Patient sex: M
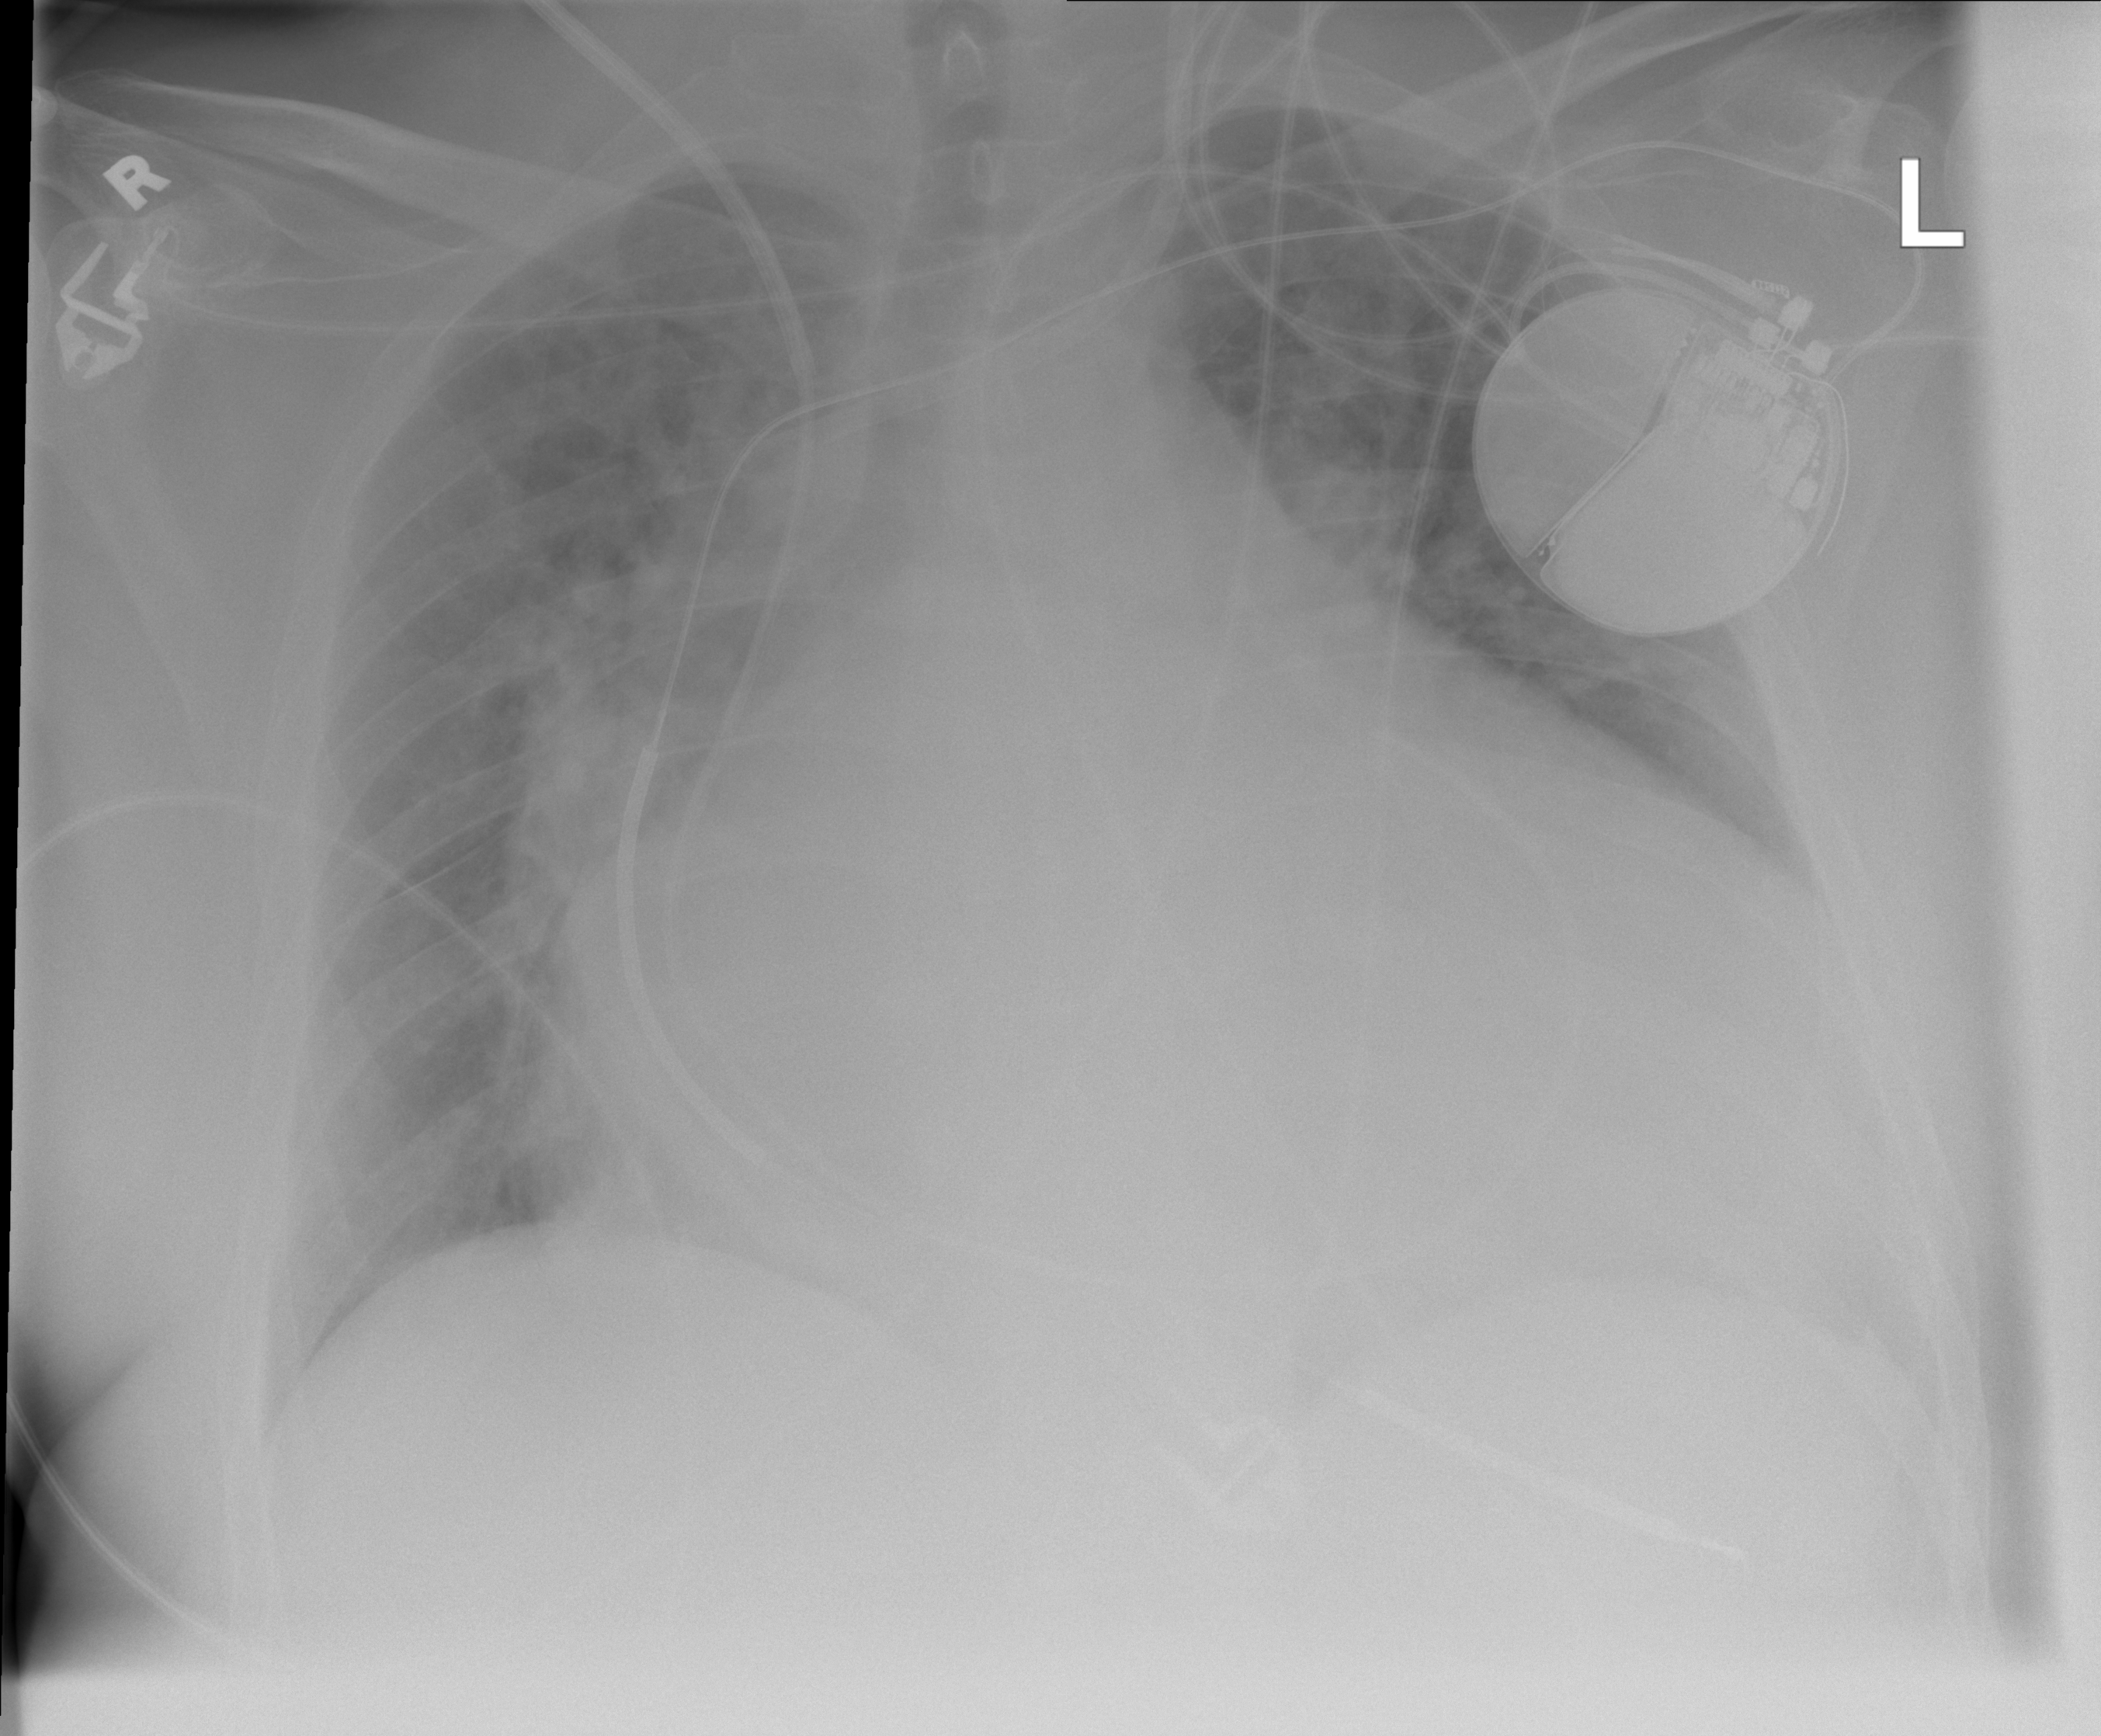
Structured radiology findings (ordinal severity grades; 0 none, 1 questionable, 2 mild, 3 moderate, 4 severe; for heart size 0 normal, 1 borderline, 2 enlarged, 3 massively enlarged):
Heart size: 3
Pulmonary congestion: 3
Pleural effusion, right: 0
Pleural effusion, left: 0
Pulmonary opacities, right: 0
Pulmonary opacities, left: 0
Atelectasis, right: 0
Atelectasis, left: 0